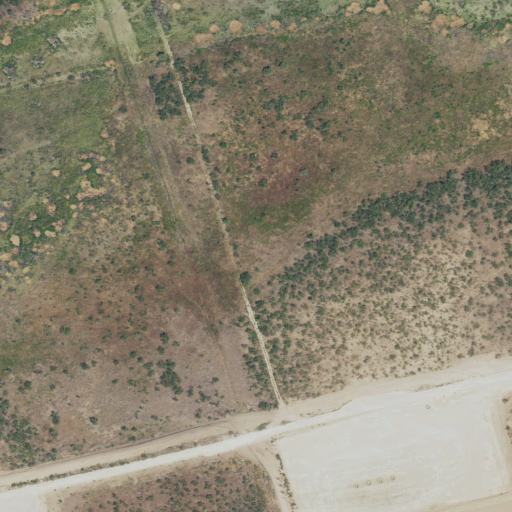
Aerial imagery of valley in Texas named Pemberton Draw containing woody wetlands, shrub, cultivated crops, and barren land